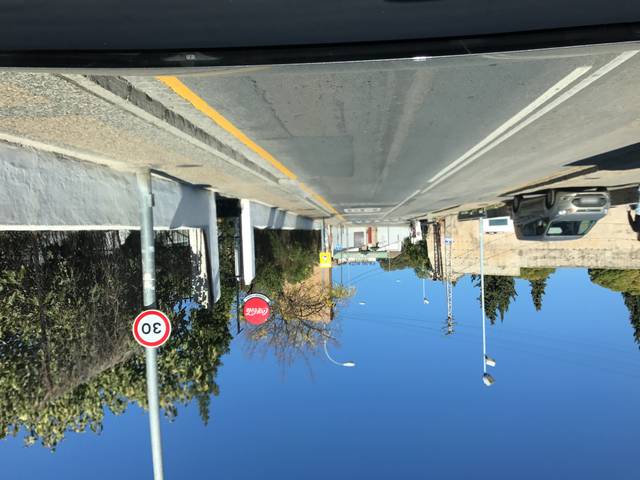
Region: Spain
Coordinates: 37.185, -3.593